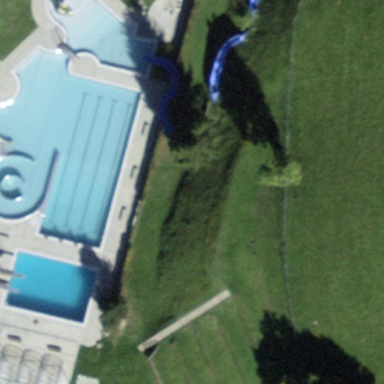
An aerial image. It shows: Swimming pool located in leisure land.